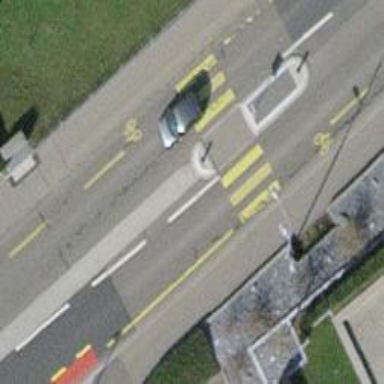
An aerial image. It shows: Uncontrolled crossing with central island on the road.